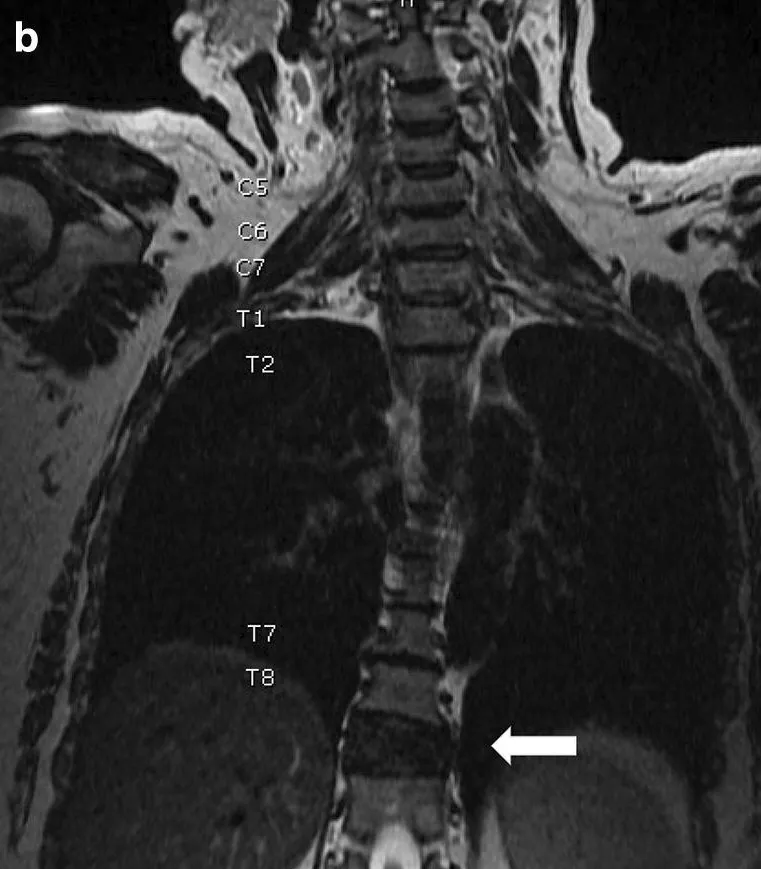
Initial radiography of Lesions. A; Plain film radiography showing the lytic lesions present in the right distal clavicle and humeral head (arrows).
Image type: radiology (mri)